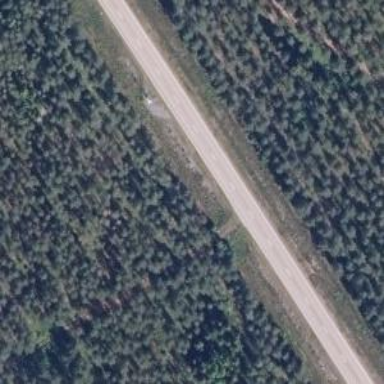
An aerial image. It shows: Asphalt road classified as trunk highway.